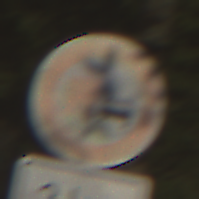
Verkehrszeichen: UeberholverbotKraftfahrzeuge
Zusatzzeichen unten: Entfernungsangaben2
Umgebung: Outdoor, Nature
Tageszeit: MorningAfternoon
Wetter: Clear
Licht: Natural
Jahreszeit: Winter
Kontrast: HighContrast